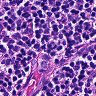
Metastatic tissue present: no